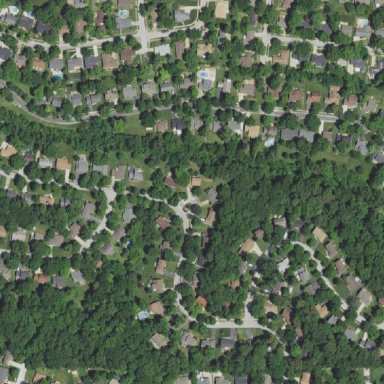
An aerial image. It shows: This residential area consists of single-family homes.